Question:
I want to create a tool bar of exact look and feel for my blackberry project. Any help is greatly appreciated. Please note I cannot use ToolBarManager. My project should support all devices after OS 5.0
Thanks
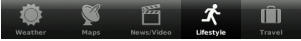
Answer: This is a sample code that how to create Tabs in blackberry.
I had total 3 screens after (which extends UiApplication) class
1. LoadingScreen.java public class LoadingScreen extends MainScreen
{
int current_index=0;
BottomPanel bottomPanel;
public LoadingScreen(int current_index)
{
this.current_index=current_index;
bottomPanel=new BottomPanel(current_index);
}
public void createGUI()
{
setTitle("Loading Screen");
VerticalFieldManager vertical=new VerticalFieldManager(USE_ALL_WIDTH)
{
protected void sublayout(int maxWidth, int maxHeight)
{
super.sublayout(Display.getWidth(), 150);
setExtent(Display.getWidth(), 150);
}
};
vertical.setBackground(BackgroundFactory.createSolidBackground(Color.GREEN));
ButtonField button=new ButtonField("Click");
vertical.add(button);
add(vertical);
setStatus(bottomPanel);
}
}
2. BottomPanel.java public class BottomPanel extends VerticalFieldManager implements FieldChangeListener
{
Bitmap news_bit=Bitmap.getBitmapResource("news.png");//these images are cutting according to device requirement;
Bitmap news_bit_hover=Bitmap.getBitmapResource("news_h.png");
Bitmap settings_bit=Bitmap.getBitmapResource("settings.png");
Bitmap settings_bit_hover=Bitmap.getBitmapResource("settings_h.png");
Bitmap about_bit=Bitmap.getBitmapResource("about.png");
Bitmap about_bit_hover=Bitmap.getBitmapResource("about_h.png");
PictureBackgroundButtonField news_pic,settings_pic,about_pic;
HorizontalFieldManager hr;
int current_index=0;
public BottomPanel(int current_index)
{
super(FOCUSABLE);
this.current_index=current_index;
VerticalFieldManager ver=new VerticalFieldManager(USE_ALL_WIDTH|USE_ALL_HEIGHT)
{
protected void sublayout(int width, int height)
{
super.sublayout(width, news_bit.getHeight());
setExtent(width, news_bit.getHeight());
}
};
hr=new HorizontalFieldManager(FIELD_HCENTER);
if(current_index==1)
{
news_pic=new PictureBackgroundButtonField(news_bit.getWidth(),news_bit.getHeight(), Field.NON_FOCUSABLE|Field.FIELD_VCENTER, news_bit_hover, news_bit_hover);
}
else
{
news_pic=new PictureBackgroundButtonField(news_bit.getWidth(),news_bit.getHeight(), Field.FOCUSABLE|Field.FIELD_VCENTER, news_bit, news_bit_hover);
}
news_pic.setChangeListener(this);
hr.add(news_pic);
if(current_index==2)
{
settings_pic=new PictureBackgroundButtonField(settings_bit.getWidth(),settings_bit.getHeight(), Field.NON_FOCUSABLE|Field.FIELD_VCENTER, settings_bit_hover, settings_bit_hover);
}
else
{
settings_pic=new PictureBackgroundButtonField(settings_bit.getWidth(),settings_bit.getHeight(), Field.FOCUSABLE|Field.FIELD_VCENTER, settings_bit, settings_bit_hover);
}
settings_pic.setChangeListener(this);
hr.add(settings_pic);
if(current_index==3)
{
about_pic=new PictureBackgroundButtonField(about_bit.getWidth(),about_bit.getHeight(),Field.NON_FOCUSABLE|Field.FIELD_VCENTER, about_bit_hover, about_bit_hover);
}
else
{
about_pic=new PictureBackgroundButtonField(about_bit.getWidth(),about_bit.getHeight(), Field.FOCUSABLE|Field.FIELD_VCENTER, about_bit, about_bit_hover);
}
about_pic.setChangeListener(this);
hr.add(about_pic);
ver.add(hr);
add(ver);
}
public void fieldChanged(Field field, int context)
{
if(field==news_pic)
{
LoadingScreen loadingScreen=new LoadingScreen(1);
UiApplication.getUiApplication().popScreen(UiApplication.getUiApplication().getActiveScreen());
UiApplication.getUiApplication().pushScreen(loadingScreen);
loadingScreen.createGUI();
}
else if(field==settings_pic)
{
LoadingScreen loadingScreen=new LoadingScreen(2);
UiApplication.getUiApplication().popScreen(UiApplication.getUiApplication().getActiveScreen());
UiApplication.getUiApplication().pushScreen(loadingScreen);
loadingScreen.createGUI();
}
else if(field==about_pic)
{
LoadingScreen loadingScreen=new LoadingScreen(3);
UiApplication.getUiApplication().popScreen(UiApplication.getUiApplication().getActiveScreen());
UiApplication.getUiApplication().pushScreen(loadingScreen);
loadingScreen.createGUI();
}
}
}
3. PictureBackgroundButtonField.java public class PictureBackgroundButtonField extends Field
{
private String _label;
private int _labelHeight;
private int _labelWidth;
private Font _font;
private Bitmap _currentPicture;
private Bitmap _onPicture ;
private Bitmap _offPicture ;
public PictureBackgroundButtonField(int width,int height, long style, Bitmap picture, Bitmap selectedPic)
{
super(style);
_font = getFont();
_label = "";
_labelHeight = height;
_labelWidth = width;
_currentPicture = picture;
_onPicture = selectedPic;
_offPicture = picture;
}
public int getPreferredHeight()
{
return _labelHeight;
}
public int getPreferredWidth()
{
return _labelWidth;
}
protected void onFocus(int direction)
{
_currentPicture = _onPicture;
invalidate();
}
protected void onUnfocus()
{
_currentPicture = _offPicture;
invalidate();
}
protected void drawFocus(Graphics graphics, boolean on)
{
// Do nothing
}
protected void layout(int width, int height)
{
setExtent( getPreferredWidth(), getPreferredHeight());
}
protected void paint(Graphics graphics)
{
graphics.drawBitmap(0, 0, getPreferredWidth(), getPreferredHeight(), _currentPicture, 0, 0);
graphics.setFont(_font);
graphics.drawText(_label, 4, 2,
(int)( getStyle() & DrawStyle.ELLIPSIS | DrawStyle.HALIGN_MASK ),
getWidth() - 6 );
}
protected boolean navigationClick(int status, int time)
{
fieldChangeNotify(1);
return true;
}
}
Try this code and see the difference;